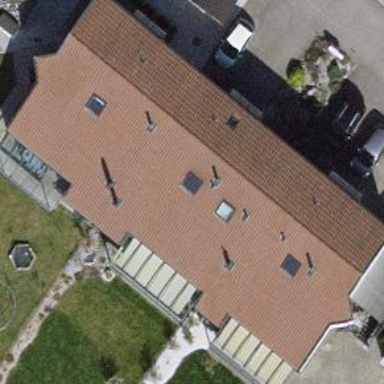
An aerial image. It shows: Terrace building with gabled roof.